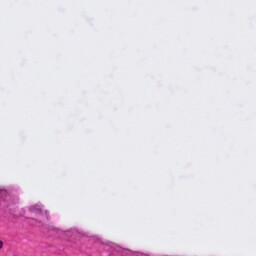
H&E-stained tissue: Colon